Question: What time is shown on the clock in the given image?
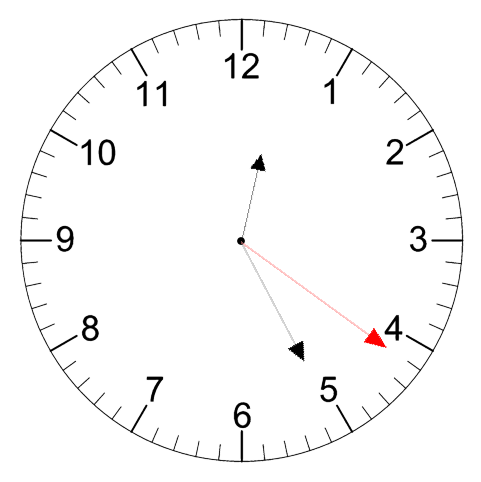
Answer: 12:25:21